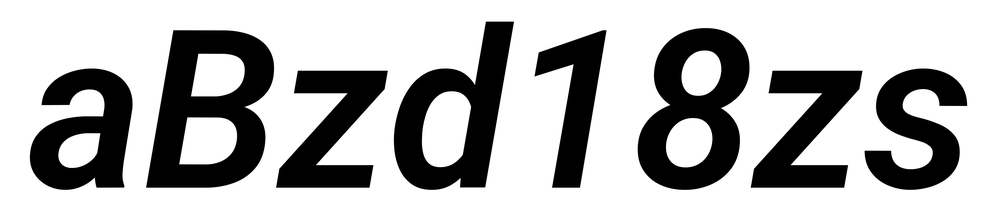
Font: Roboto-Italic_SemiBold_Italic